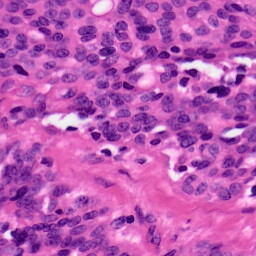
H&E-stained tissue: Ovarian